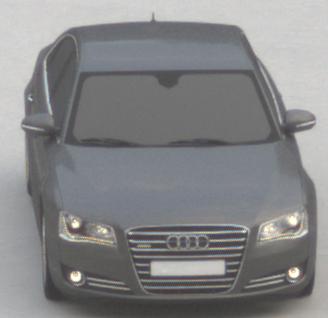
Make: Audi
Model: A8 D4
Model produced from: 2009
Model produced until: 2017
Doors: 4
Color: gray
Road condition: dry road
Daytime: sunrise or sunset
Contrast: low contrast